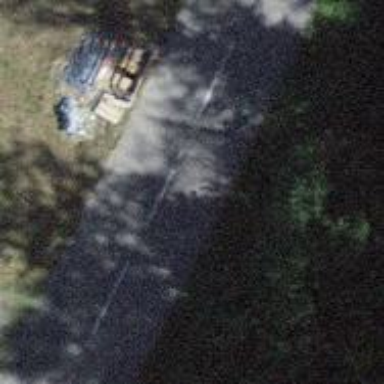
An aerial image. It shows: Asphalt road classified as tertiary.